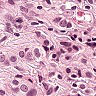
Metastatic tissue present: yes